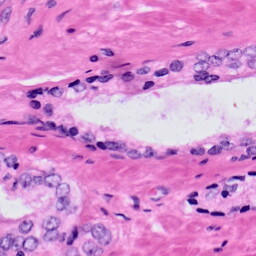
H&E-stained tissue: Prostate